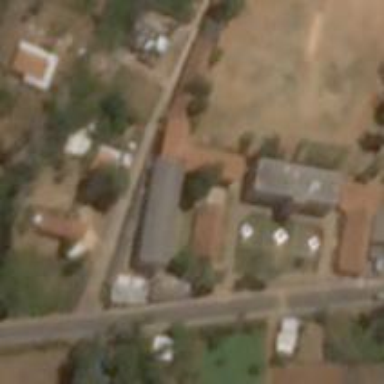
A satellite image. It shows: School.